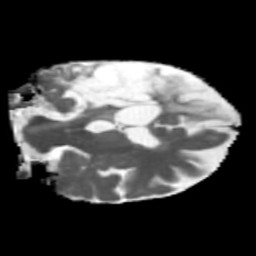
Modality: MD
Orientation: coronal
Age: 63
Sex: female
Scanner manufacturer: siemens
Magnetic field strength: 3 T
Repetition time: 5.47 s
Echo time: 0.0854 s